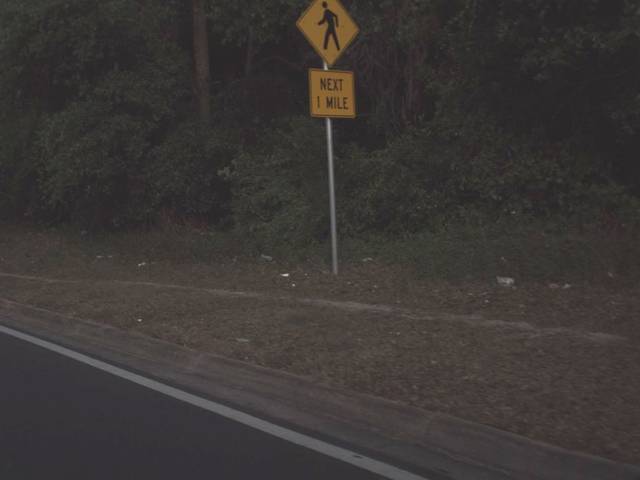
Region: United States
Coordinates: 29.21, -82.067